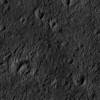
Label: not_dusty